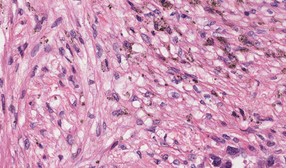
Tumor epithelial tissue: no
Tumor-associated stroma tissue: yes
Normal tissue: no